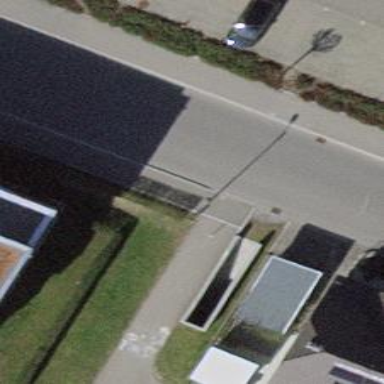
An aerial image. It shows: Hedge barrier.